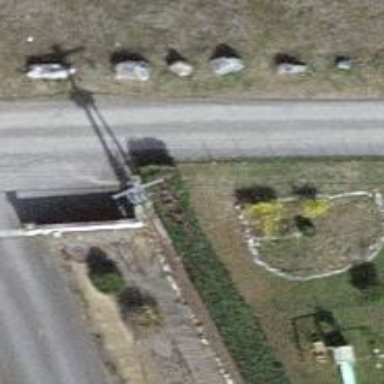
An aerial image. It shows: Concrete power pole with distribution transformer.